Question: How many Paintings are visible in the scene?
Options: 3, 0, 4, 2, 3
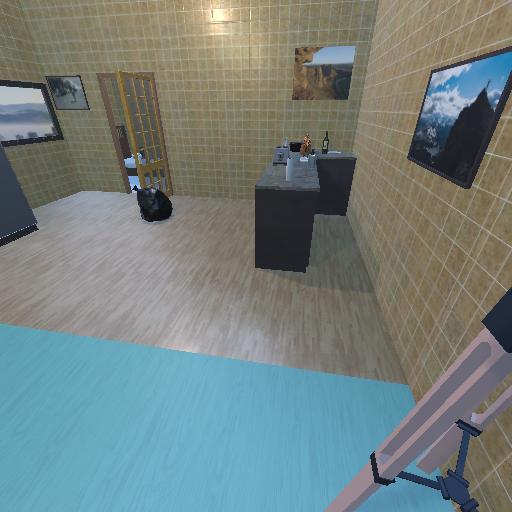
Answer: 3